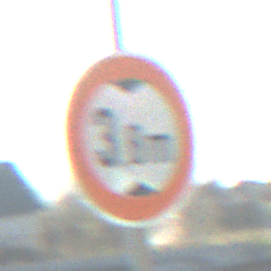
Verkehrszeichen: TatsaechlicheHoehe
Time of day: MorningAfternoon
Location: Outdoor (Suburban)
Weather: Clear
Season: NotSpecified
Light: Natural